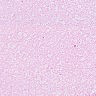
Metastatic tissue present: no